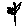
Label: flower